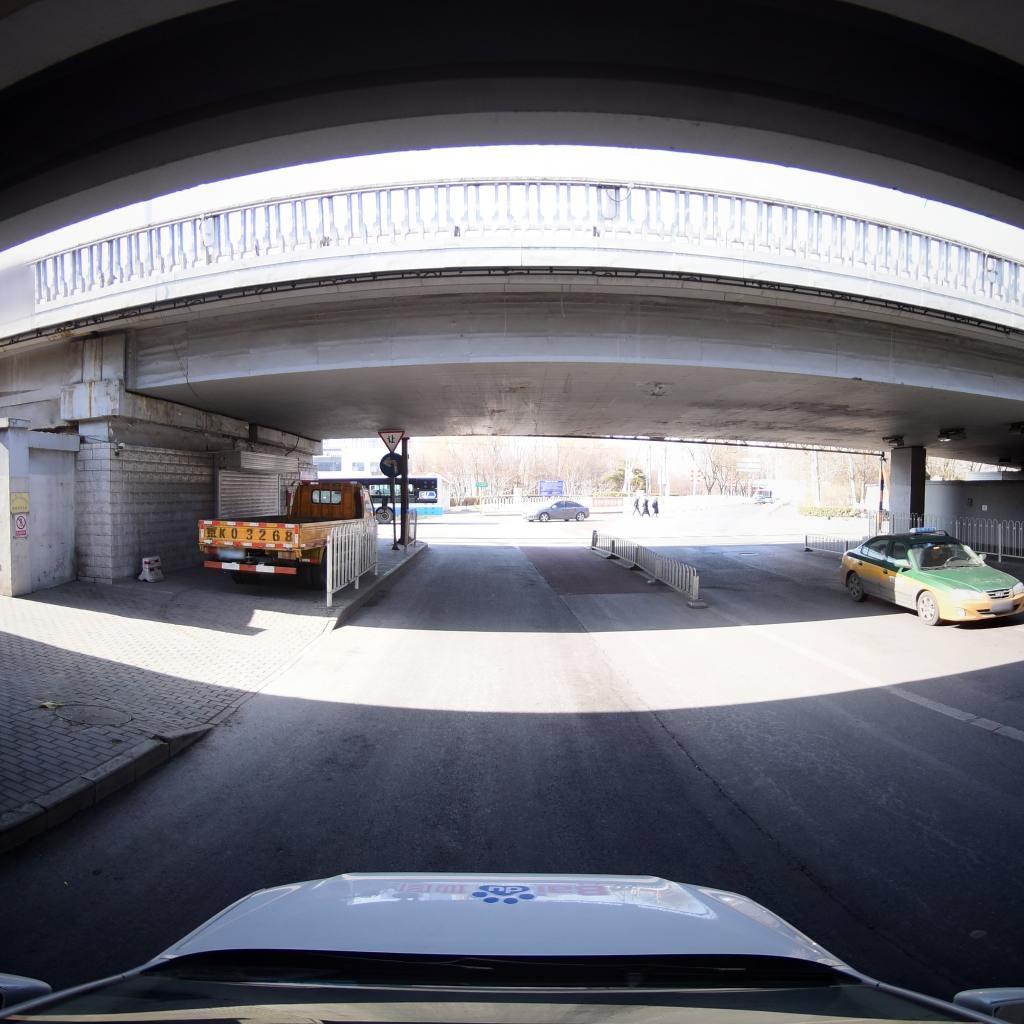
Region: Fengtai
Road damage annotations: manhole cover, longitudinal crack